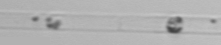
Label: Dactyliosolen_blavyanus